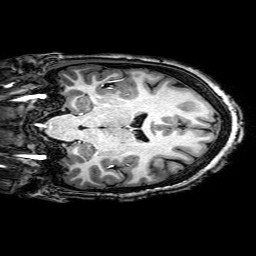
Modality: T1w
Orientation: coronal